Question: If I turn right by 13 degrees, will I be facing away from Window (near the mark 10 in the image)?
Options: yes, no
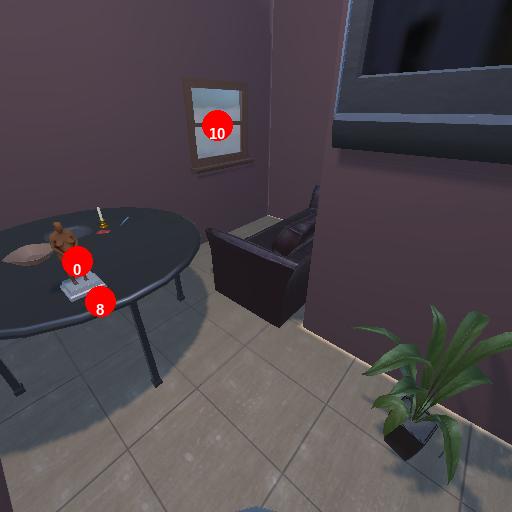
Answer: yes